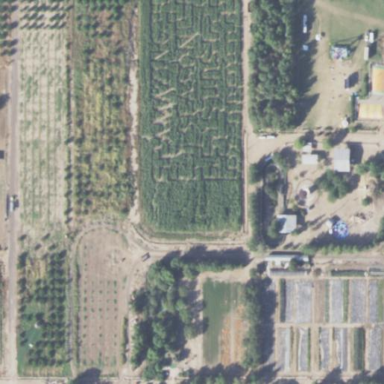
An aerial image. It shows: Maze attraction.